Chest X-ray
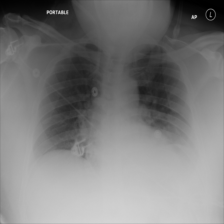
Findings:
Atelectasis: negative
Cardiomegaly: negative
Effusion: negative
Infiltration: negative
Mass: negative
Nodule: negative
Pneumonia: negative
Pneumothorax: negative
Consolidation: negative
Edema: negative
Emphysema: negative
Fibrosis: negative
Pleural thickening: negative
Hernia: negative